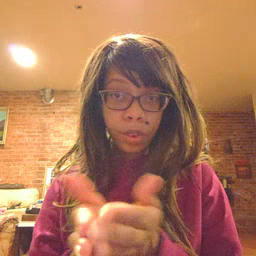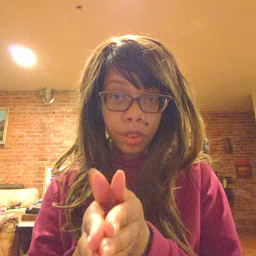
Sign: book